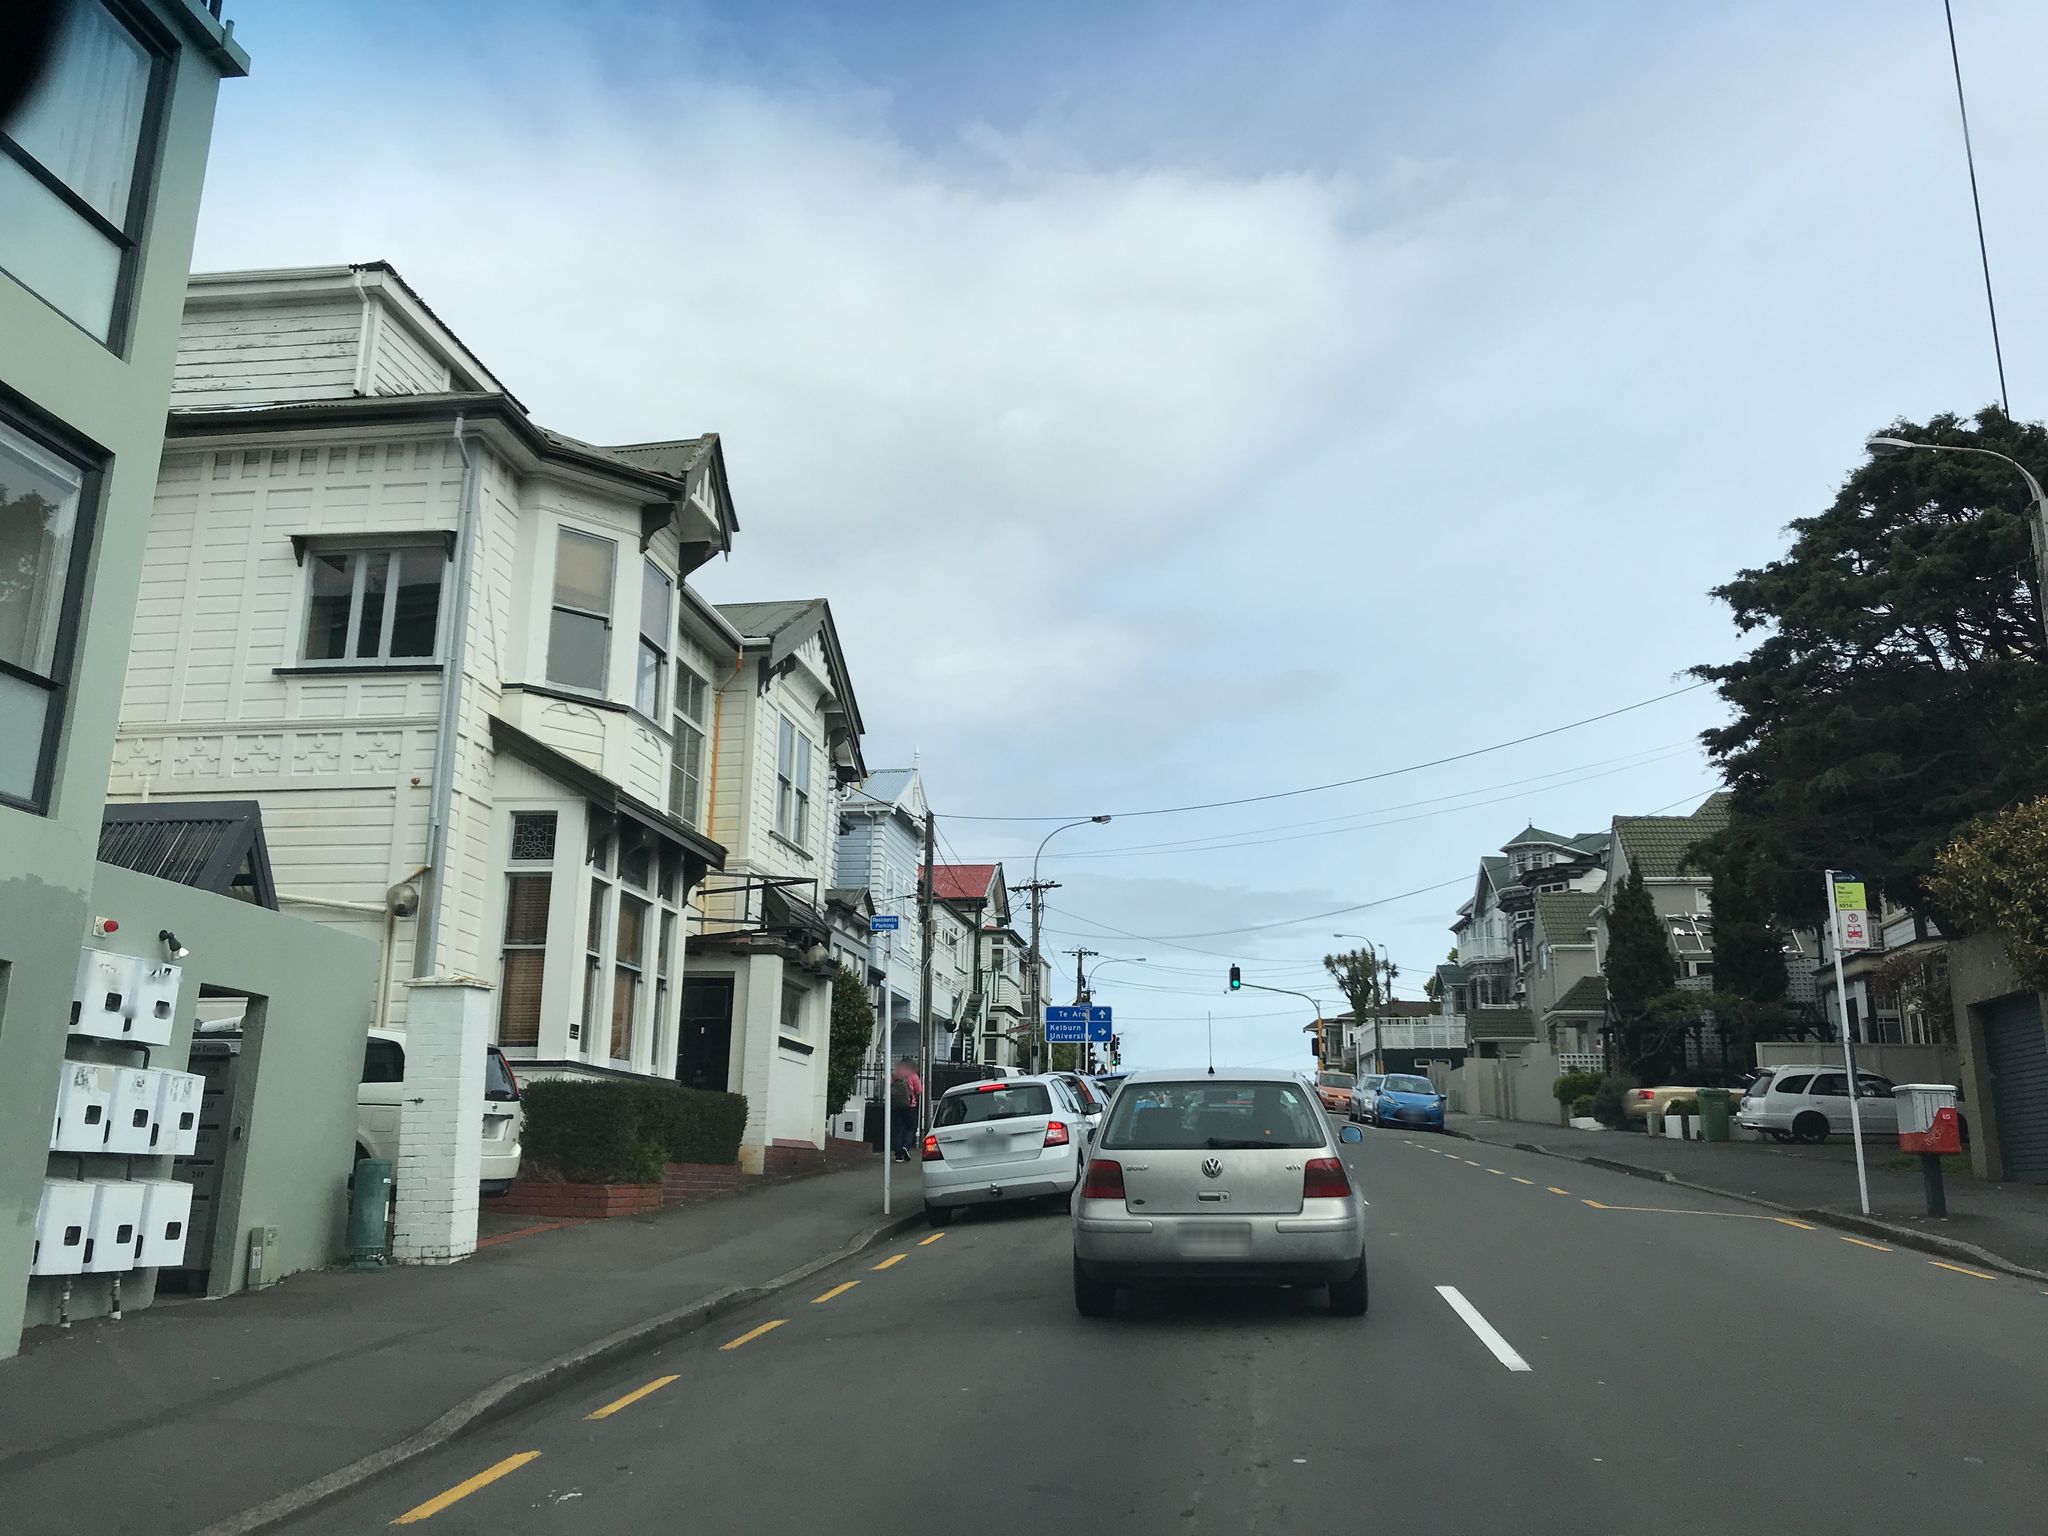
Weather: cloudy
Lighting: day
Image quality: good
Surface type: driving surface
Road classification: unclassified, steps
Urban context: urban centre
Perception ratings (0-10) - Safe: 6.51, Lively: 8.18, Beautiful: 5.1, Boring: 1.19, Depressing: 1.87, Wealthy: 4.19